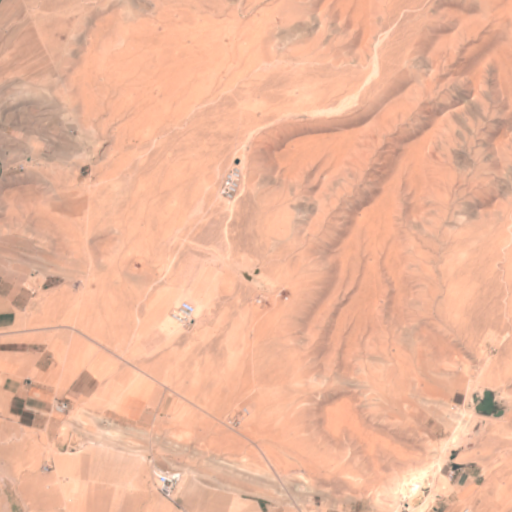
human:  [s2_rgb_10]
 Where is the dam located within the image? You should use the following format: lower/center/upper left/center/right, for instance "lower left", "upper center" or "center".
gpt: The dam is located in the lower right of the image.
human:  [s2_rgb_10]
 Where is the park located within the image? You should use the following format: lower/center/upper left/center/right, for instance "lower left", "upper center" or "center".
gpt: The park is located in the lower left of the image.
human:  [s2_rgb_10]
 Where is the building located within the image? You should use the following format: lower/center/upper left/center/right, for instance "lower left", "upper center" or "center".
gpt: There is no building in the image.